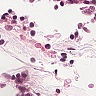
Metastatic tissue present: no